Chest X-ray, PA view. Patient: 48 years old, sex F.
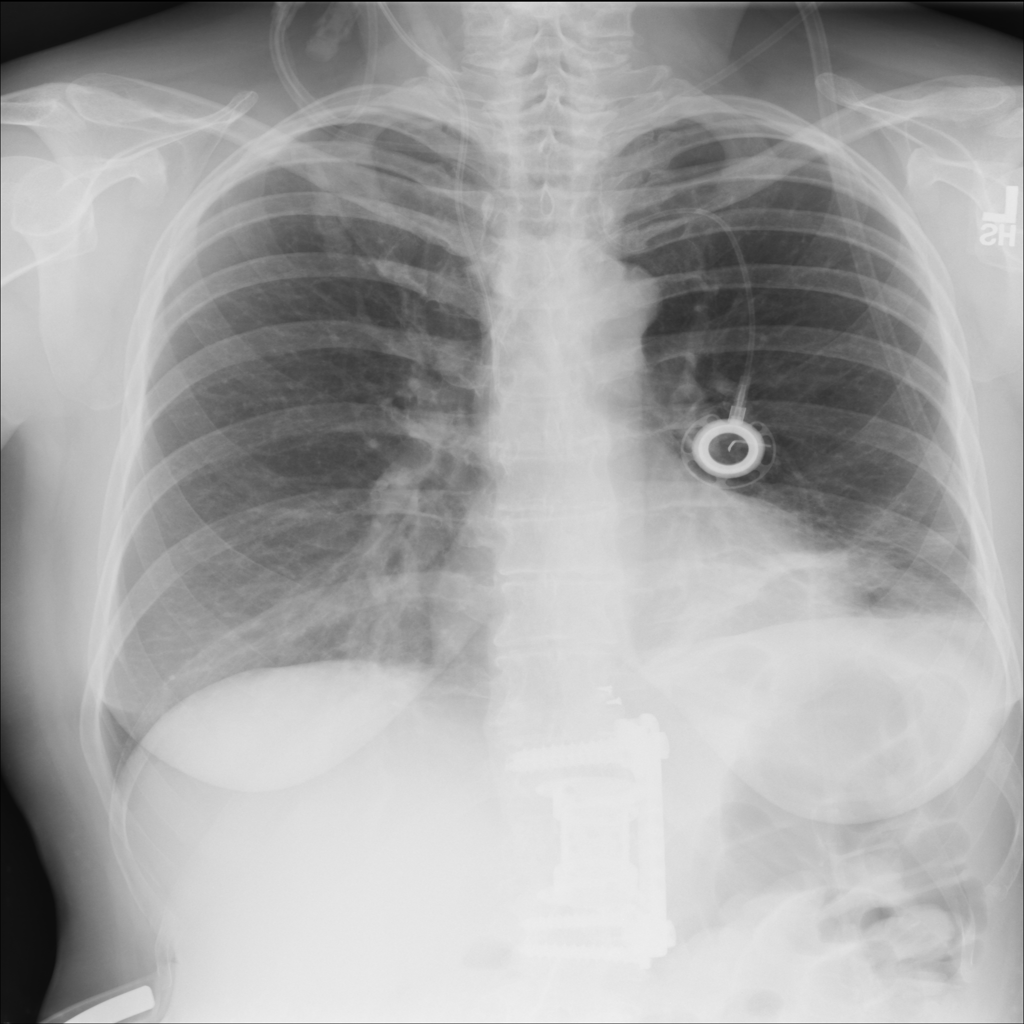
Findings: Atelectasis, Infiltration, Pneumonia